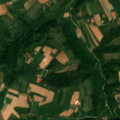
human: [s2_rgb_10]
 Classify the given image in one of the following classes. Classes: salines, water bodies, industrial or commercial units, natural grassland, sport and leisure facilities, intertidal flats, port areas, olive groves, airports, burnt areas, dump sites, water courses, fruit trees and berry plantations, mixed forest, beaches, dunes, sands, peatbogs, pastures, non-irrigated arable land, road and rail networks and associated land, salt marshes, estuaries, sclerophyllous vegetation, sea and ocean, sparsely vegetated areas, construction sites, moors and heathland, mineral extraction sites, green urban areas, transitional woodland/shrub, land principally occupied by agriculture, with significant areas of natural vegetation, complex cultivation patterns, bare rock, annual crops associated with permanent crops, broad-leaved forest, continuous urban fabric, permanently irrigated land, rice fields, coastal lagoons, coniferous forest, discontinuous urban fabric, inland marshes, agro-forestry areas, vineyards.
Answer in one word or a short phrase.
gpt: non-irrigated arable land, complex cultivation patterns, broad-leaved forest